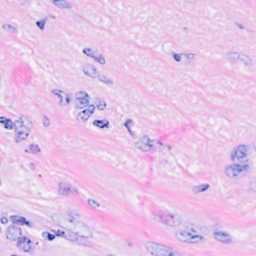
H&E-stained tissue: Breast